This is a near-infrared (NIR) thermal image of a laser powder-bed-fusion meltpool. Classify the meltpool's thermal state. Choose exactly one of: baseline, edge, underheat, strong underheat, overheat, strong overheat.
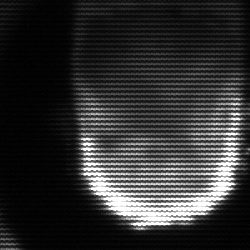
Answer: baseline